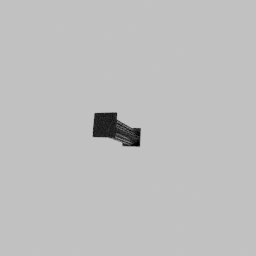
Label: architecture